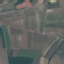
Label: PermanentCrop